Interaction volume radius: 5 \u00c5
Interaction volume height: 30 \u00c5
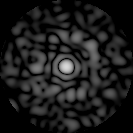
Disorder parameter: 0.8593